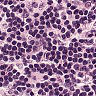
Metastatic tissue present: no